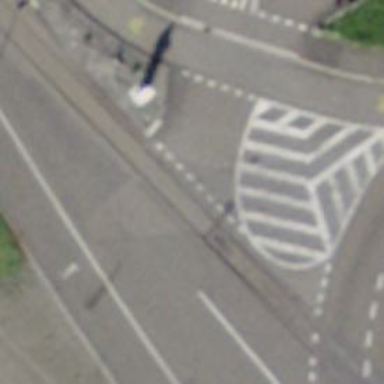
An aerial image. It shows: Level crossing along the railway.